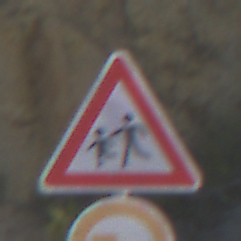
Verkehrszeichen: KinderRechts
Zusatzzeichen unten: UeberholverbotKraftfahrzeuge
Umgebung: Outdoor, Nature
Tageszeit: MorningAfternoon
Wetter: Clear
Licht: Natural
Jahreszeit: NotSpecified
Kontrast: HighContrast